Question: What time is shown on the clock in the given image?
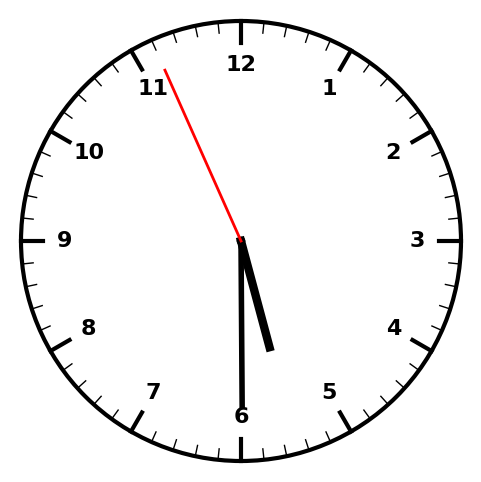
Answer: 05:29:56